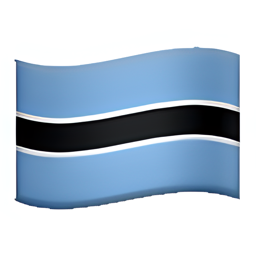
Name: flag for botswana
Emoji: 🇧🇼
Group: Flags
Sub-group: country-flag